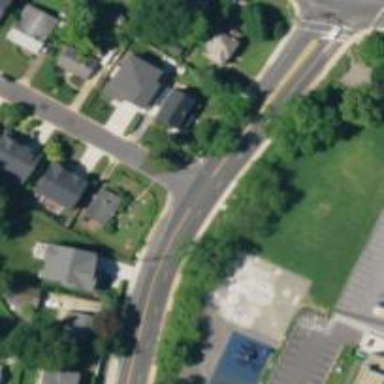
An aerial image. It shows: Unmarked crossing on the road.